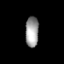
Tissue: prostate
Cell type: Fibroblasts
Senescence score: 0.719
Nuclear area (px): 396
Mean DAPI intensity: 155.894